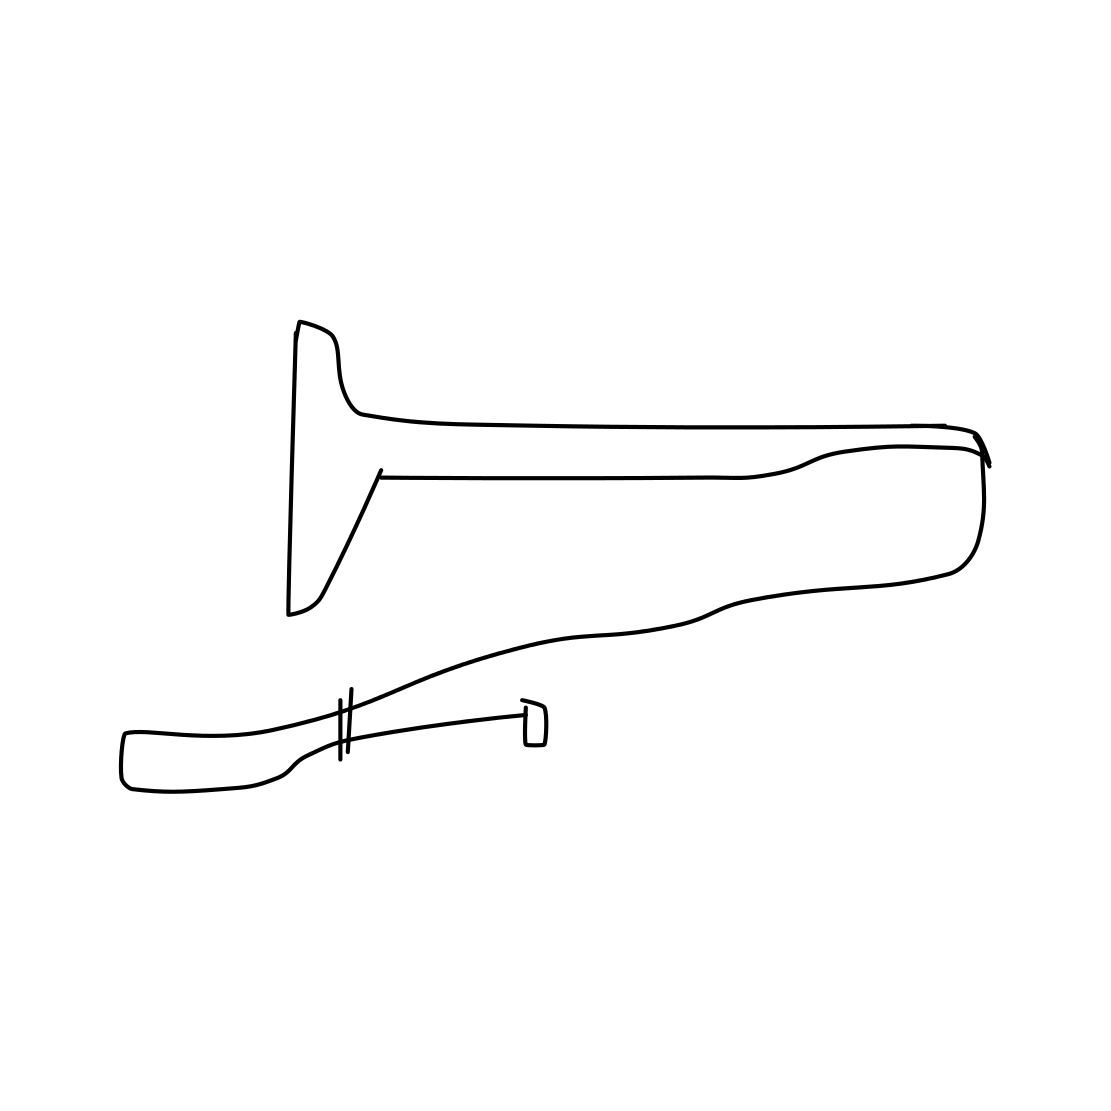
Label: trombone